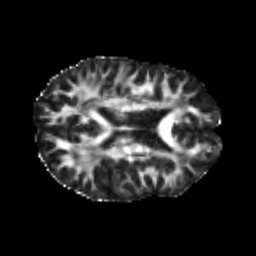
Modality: FA
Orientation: axial
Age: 21
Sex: female
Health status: healthy
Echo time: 0.074 s